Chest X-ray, PA view. Patient: 68 years old, sex M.
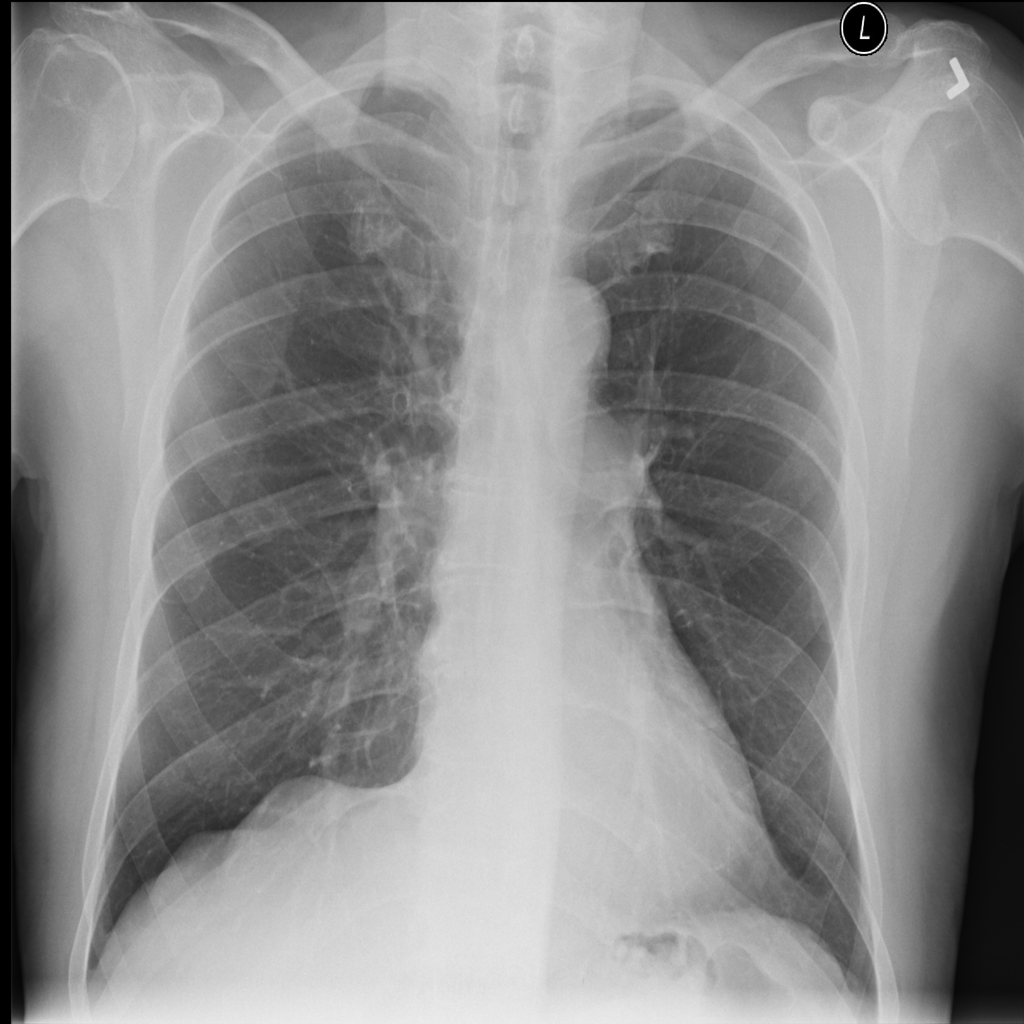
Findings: No Finding